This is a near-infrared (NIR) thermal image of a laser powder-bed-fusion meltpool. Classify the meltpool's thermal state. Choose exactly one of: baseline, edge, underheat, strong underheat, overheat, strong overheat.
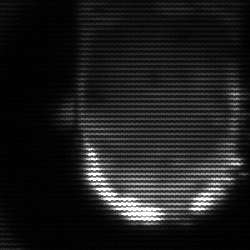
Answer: baseline